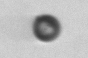
Label: bead